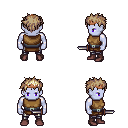
a pixel art fantasy rpg character, male body template, dark elf, purple skin, leather chest armor, metal pants, white blonde bedhead hairstyle, bronze tiara, maroon shoes, dagger, four views (front, back, left, right), 2x2 character sprite sheet, small pixel art, hard edges, no anti-aliasing